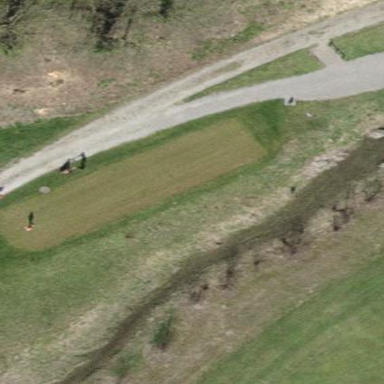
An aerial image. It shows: Golf tee.